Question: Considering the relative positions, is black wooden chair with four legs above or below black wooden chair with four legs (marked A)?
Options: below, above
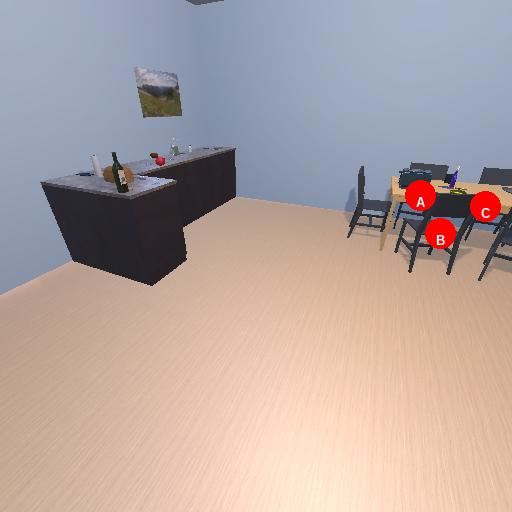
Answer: below